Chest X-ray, AP view. Patient: 33 years old, sex M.
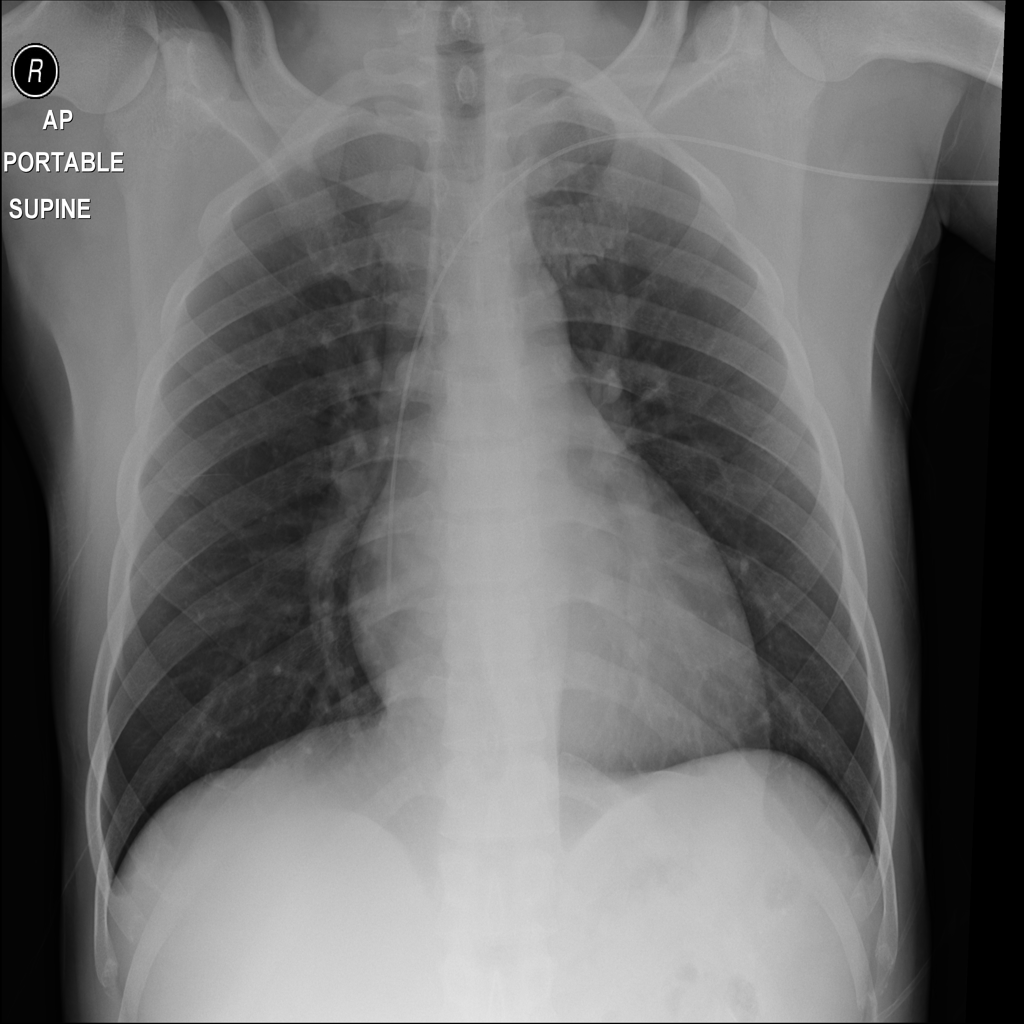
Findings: No Finding